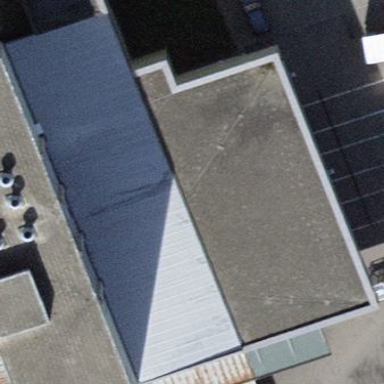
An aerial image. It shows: Part of building.